Question: When I run a test in Spacemacs with Clojure mode via '<SPC> m t t' it does not show a failure, even when the test clearly fails. See:

1 is not equal to 2, but still there are 0 test failures.
How can I make the test fail?
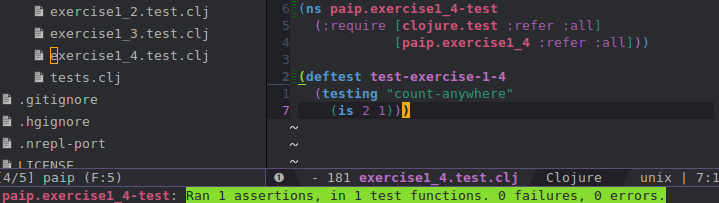
Answer: There is an issue in your test: it lacks comparison operator. The correct version is:
'''
(deftest test-exercise-1-4
(testing "count-anywhere"
(is (= 2 1))))
'''
'is' macro has following definition (edited source for brevity):
'''
(defmacro is
"Generic assertion macro. 'form' is any predicate test.
'msg' is an optional message to attach to the assertion.
Example: (is (= 4 (+ 2 2)) "Two plus two should be 4")
([form] '(is ~form nil))
([form msg] '(try-expr ~msg ~form)))
'''
As you can see with '(is 2 1)' you are calling the second arity where 'form' is '2' and the message for assertion is '1'. As '2' is truthy it makes the assertion to pass:
'''
(is 2)
;; => 2
(is false)
FAIL in () (boot.user5045373352931487641.clj:1)
expected: false
actual: false
;; => false
'''